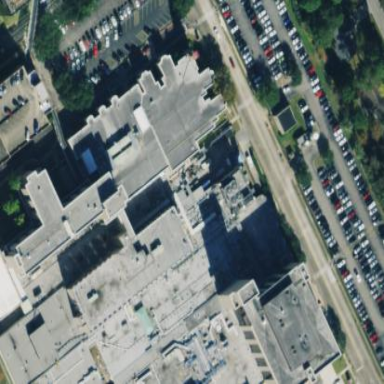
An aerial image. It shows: Hospital building.